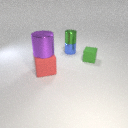
large red rubber cube to the left of small green rubber cube